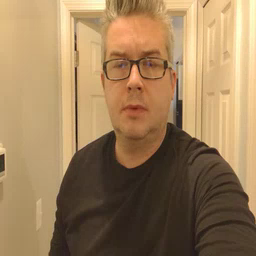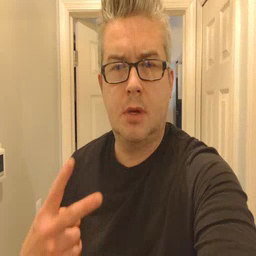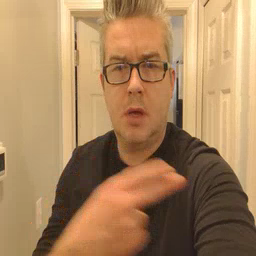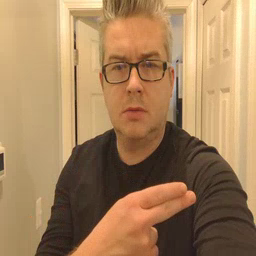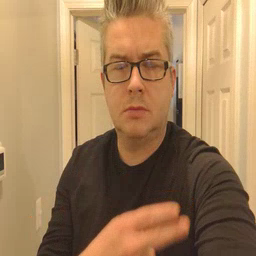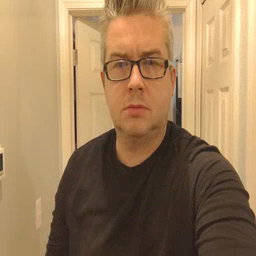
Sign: cut